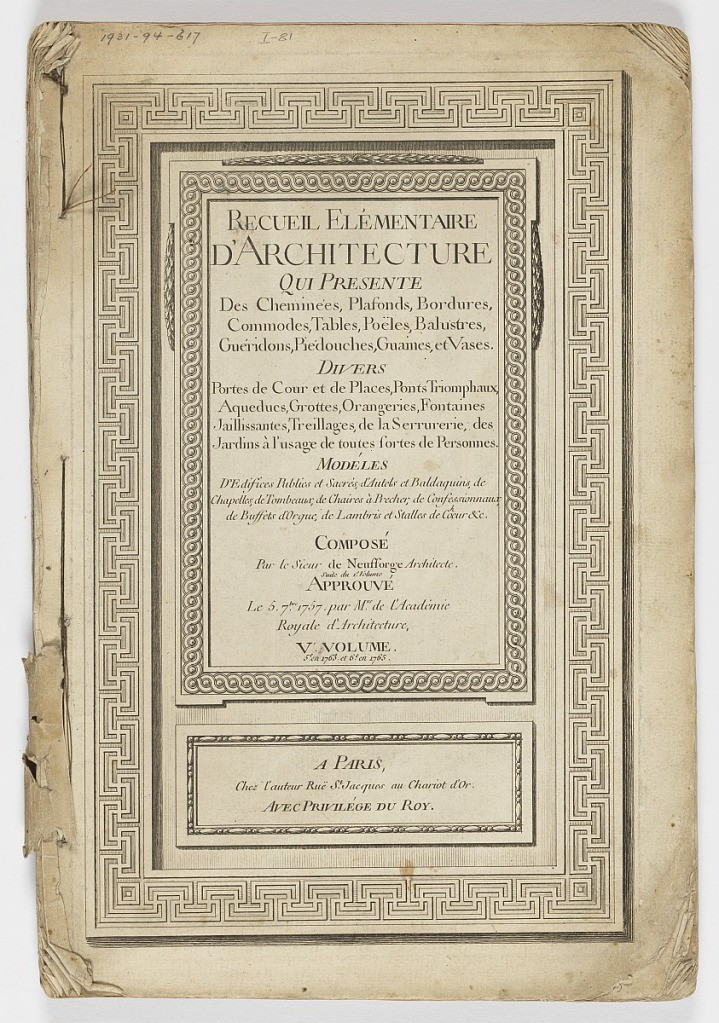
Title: Recueil Elémentaire d'Architecture
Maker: Jean-François de Neufforge, Flemish, 1714–1791
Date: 1763–1765
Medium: Bound engravings on paper
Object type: Book
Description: Interior designs and decorations.